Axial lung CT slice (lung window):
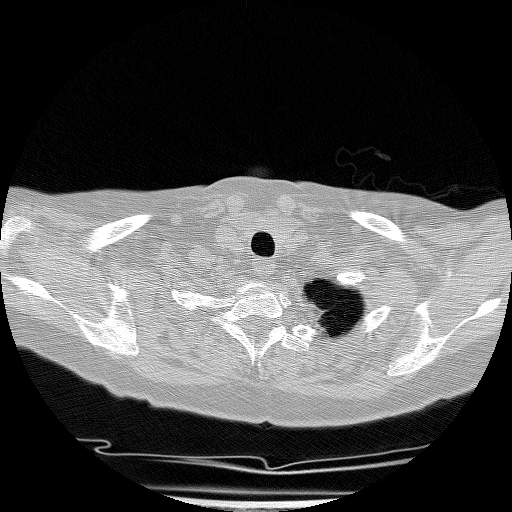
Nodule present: no